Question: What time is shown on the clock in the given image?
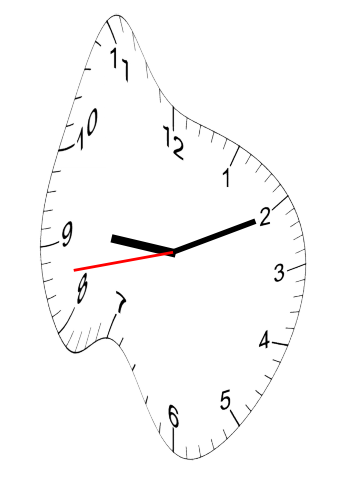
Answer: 09:10:43